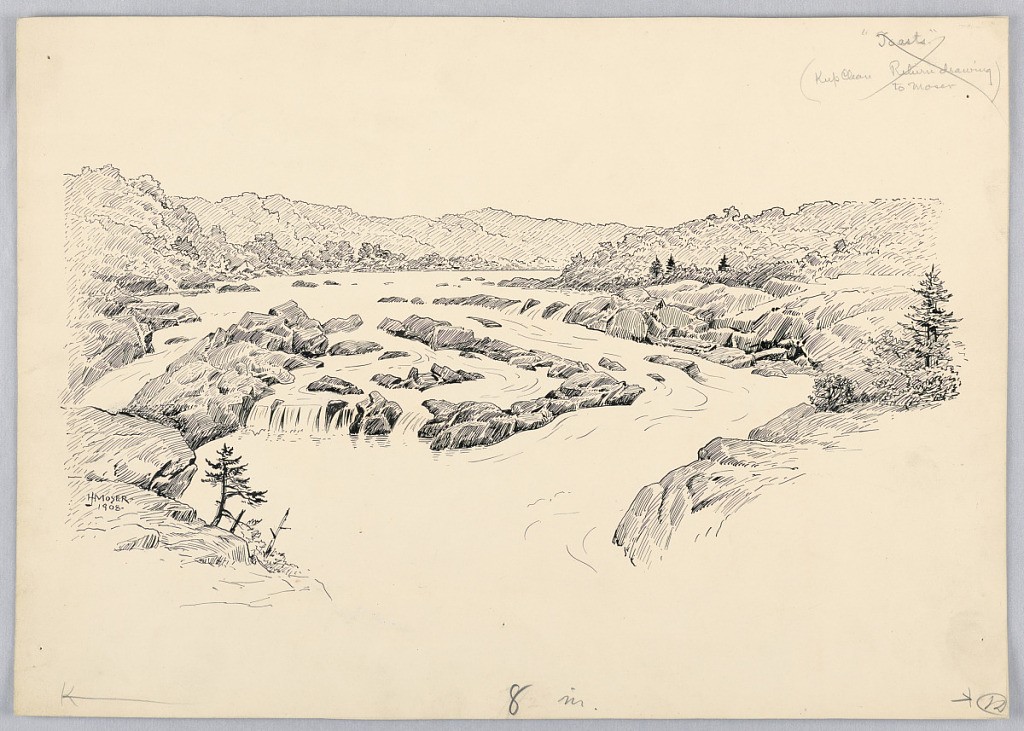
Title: River Rapids, Design for Washington Board of Trade Dinner, May 13, 1908
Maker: James Henry Moser, Canadian, 1854–1913
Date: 1908
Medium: Pen and black ink, graphite on thin board
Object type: Drawing
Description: River with rocks and rapids in foreground. Low hills with forests beyond.